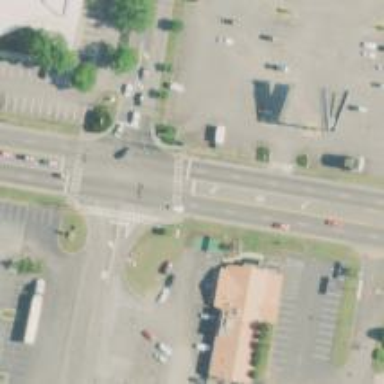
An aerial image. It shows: Marked crossing on the road.